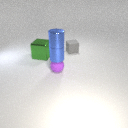
large green metal cube to the left of small purple rubber sphere